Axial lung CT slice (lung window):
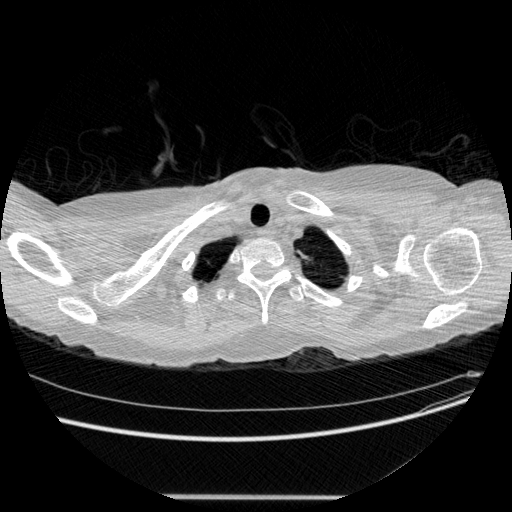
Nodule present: no